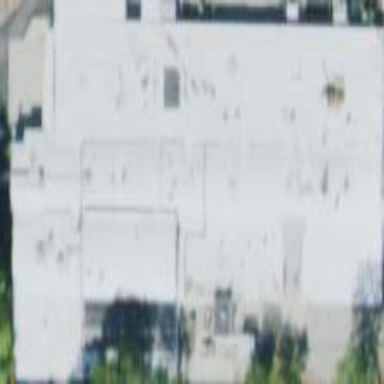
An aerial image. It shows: Building.